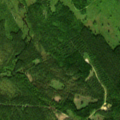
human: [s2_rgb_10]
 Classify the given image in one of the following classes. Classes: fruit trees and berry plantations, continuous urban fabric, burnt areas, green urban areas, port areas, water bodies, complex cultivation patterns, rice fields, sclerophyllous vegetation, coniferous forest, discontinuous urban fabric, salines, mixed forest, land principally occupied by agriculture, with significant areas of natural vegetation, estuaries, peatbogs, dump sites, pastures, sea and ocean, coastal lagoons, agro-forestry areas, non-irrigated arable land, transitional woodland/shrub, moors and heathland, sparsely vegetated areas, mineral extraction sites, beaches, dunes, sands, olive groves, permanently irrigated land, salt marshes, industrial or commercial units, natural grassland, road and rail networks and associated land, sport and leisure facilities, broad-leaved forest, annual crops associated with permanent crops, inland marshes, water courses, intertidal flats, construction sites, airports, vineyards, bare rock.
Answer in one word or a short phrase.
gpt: coniferous forest, transitional woodland/shrub